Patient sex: M
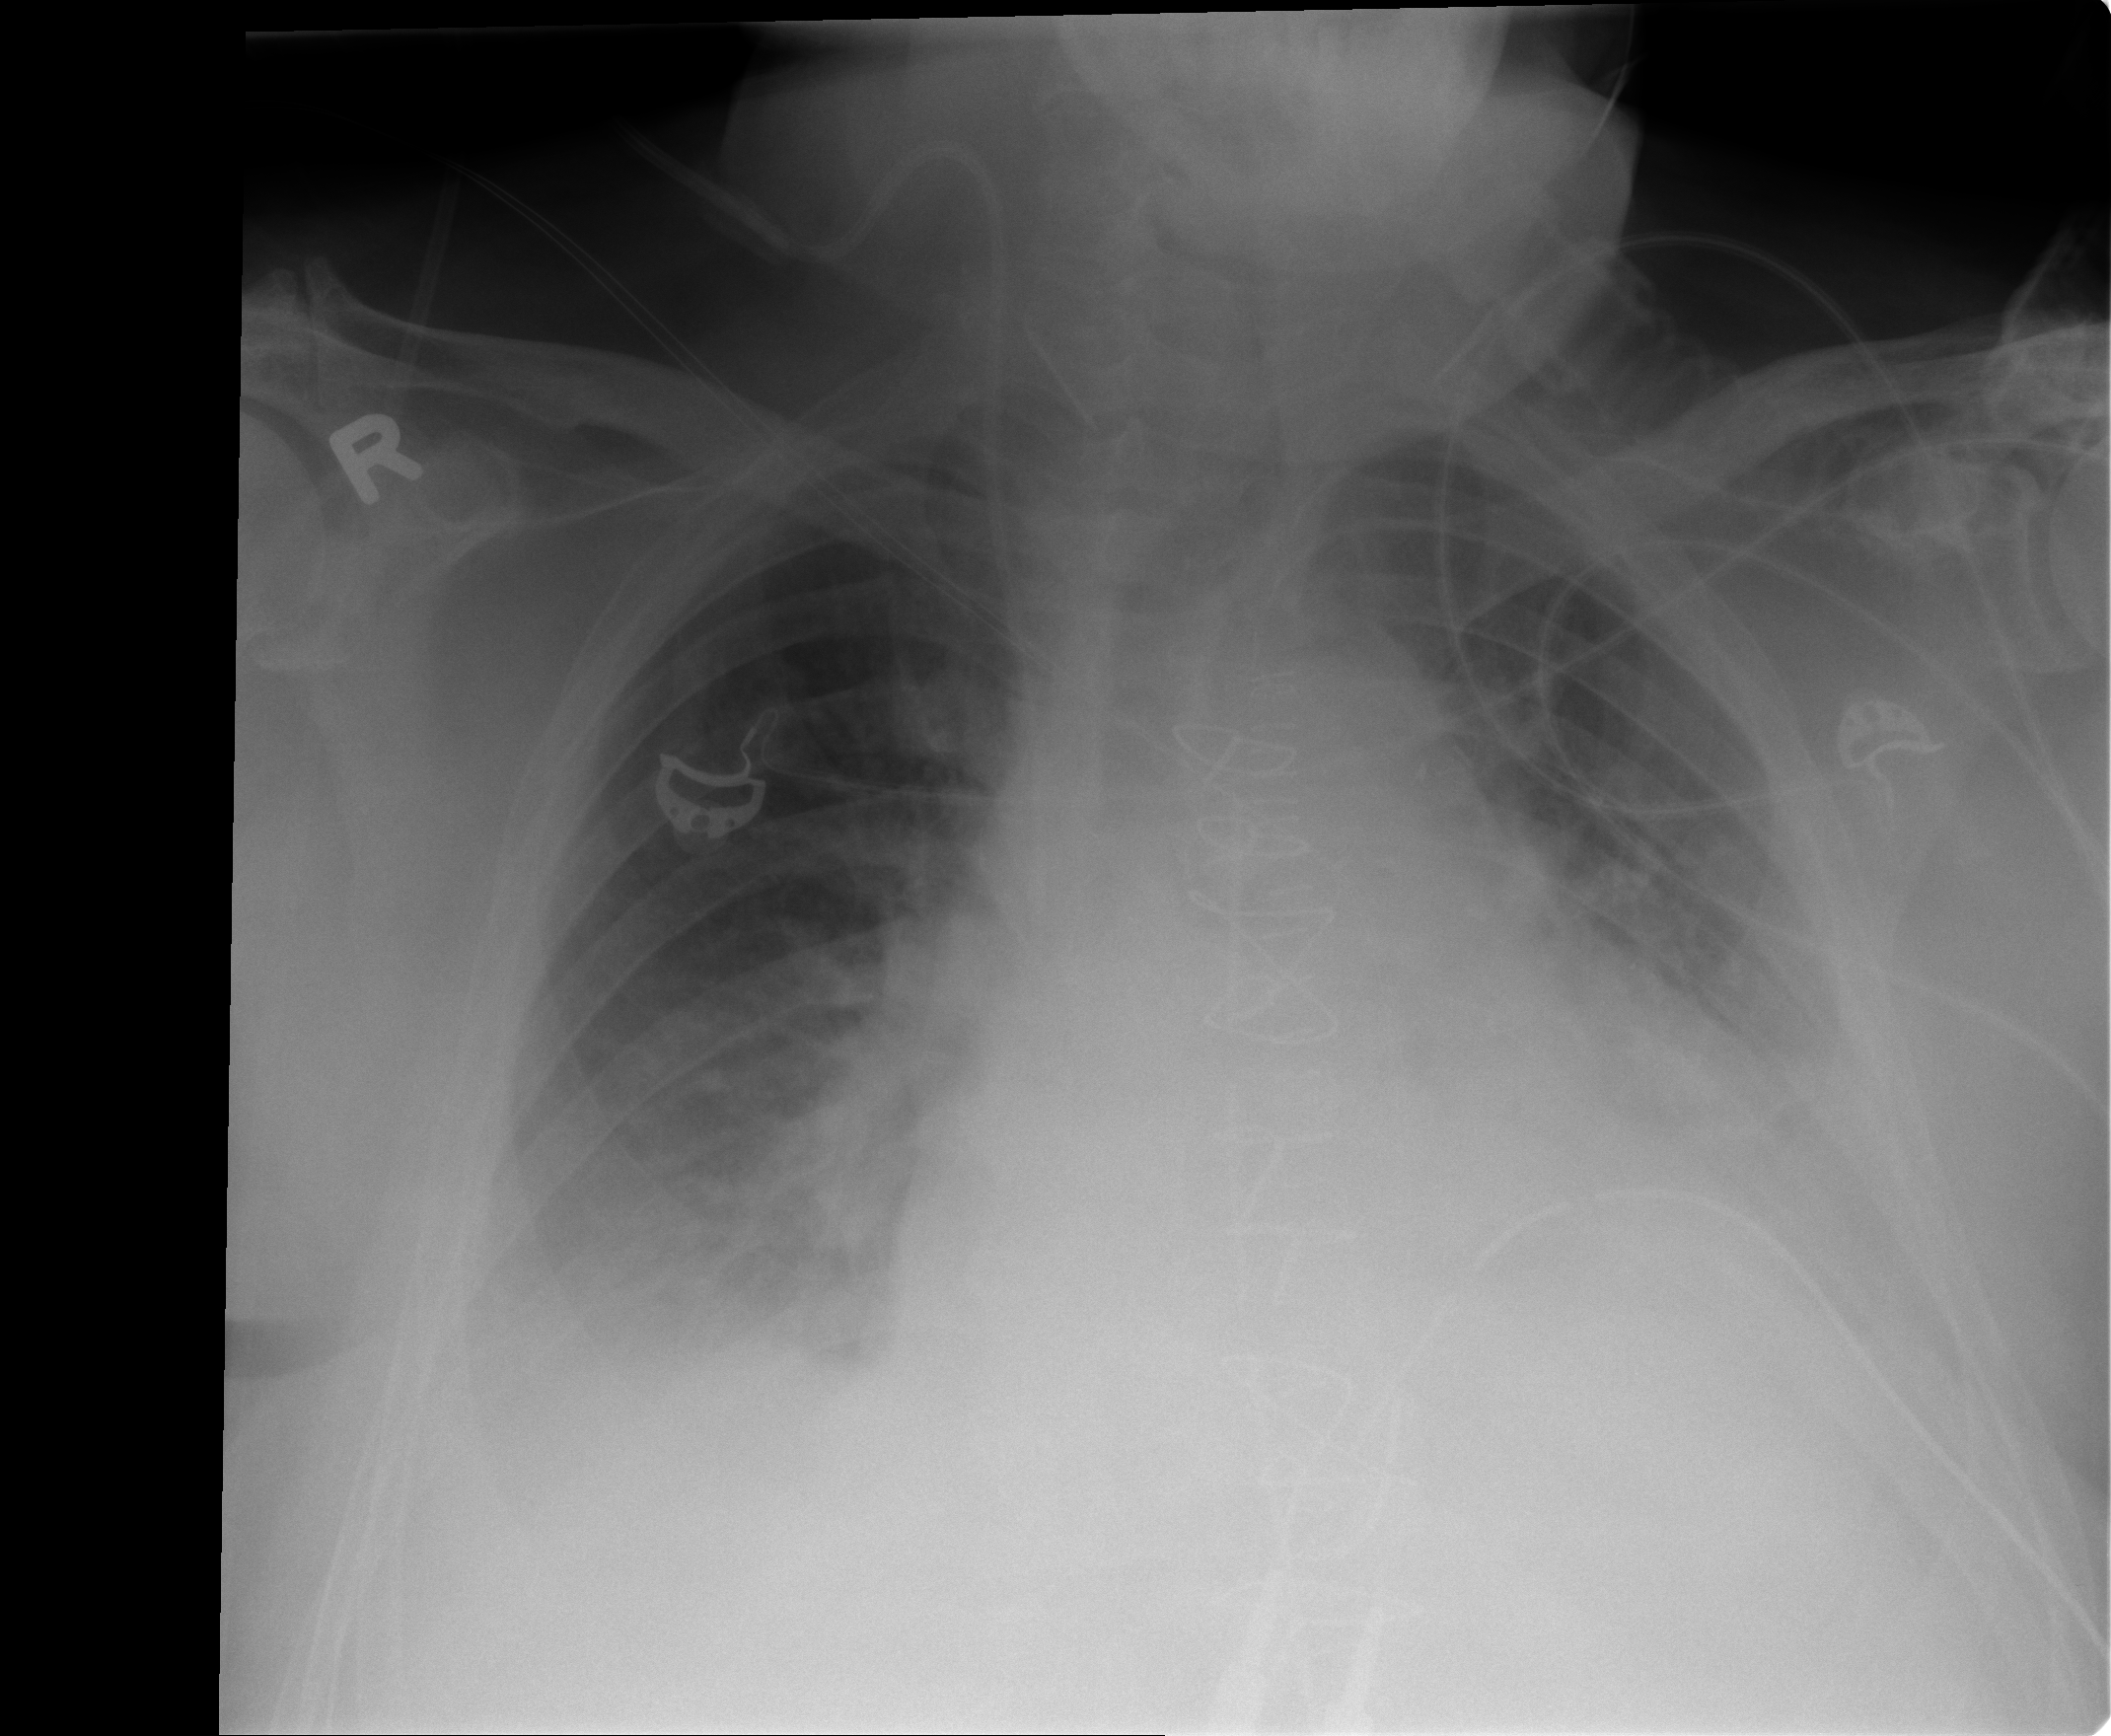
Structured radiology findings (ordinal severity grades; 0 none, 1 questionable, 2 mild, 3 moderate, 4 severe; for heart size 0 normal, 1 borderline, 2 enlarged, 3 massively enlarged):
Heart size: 2
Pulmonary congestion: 2
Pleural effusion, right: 2
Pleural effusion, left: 3
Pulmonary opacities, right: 0
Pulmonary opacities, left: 0
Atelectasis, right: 2
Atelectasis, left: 2